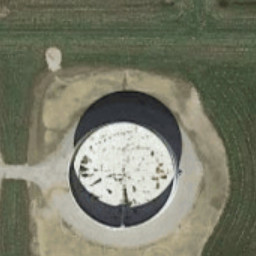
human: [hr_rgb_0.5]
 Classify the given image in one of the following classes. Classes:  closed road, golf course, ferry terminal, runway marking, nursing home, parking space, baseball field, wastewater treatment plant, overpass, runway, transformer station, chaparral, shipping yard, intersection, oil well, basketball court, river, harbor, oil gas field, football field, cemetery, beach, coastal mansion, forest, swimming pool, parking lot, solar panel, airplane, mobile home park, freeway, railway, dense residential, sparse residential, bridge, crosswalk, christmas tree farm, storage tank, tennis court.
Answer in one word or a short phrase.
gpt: storage tank